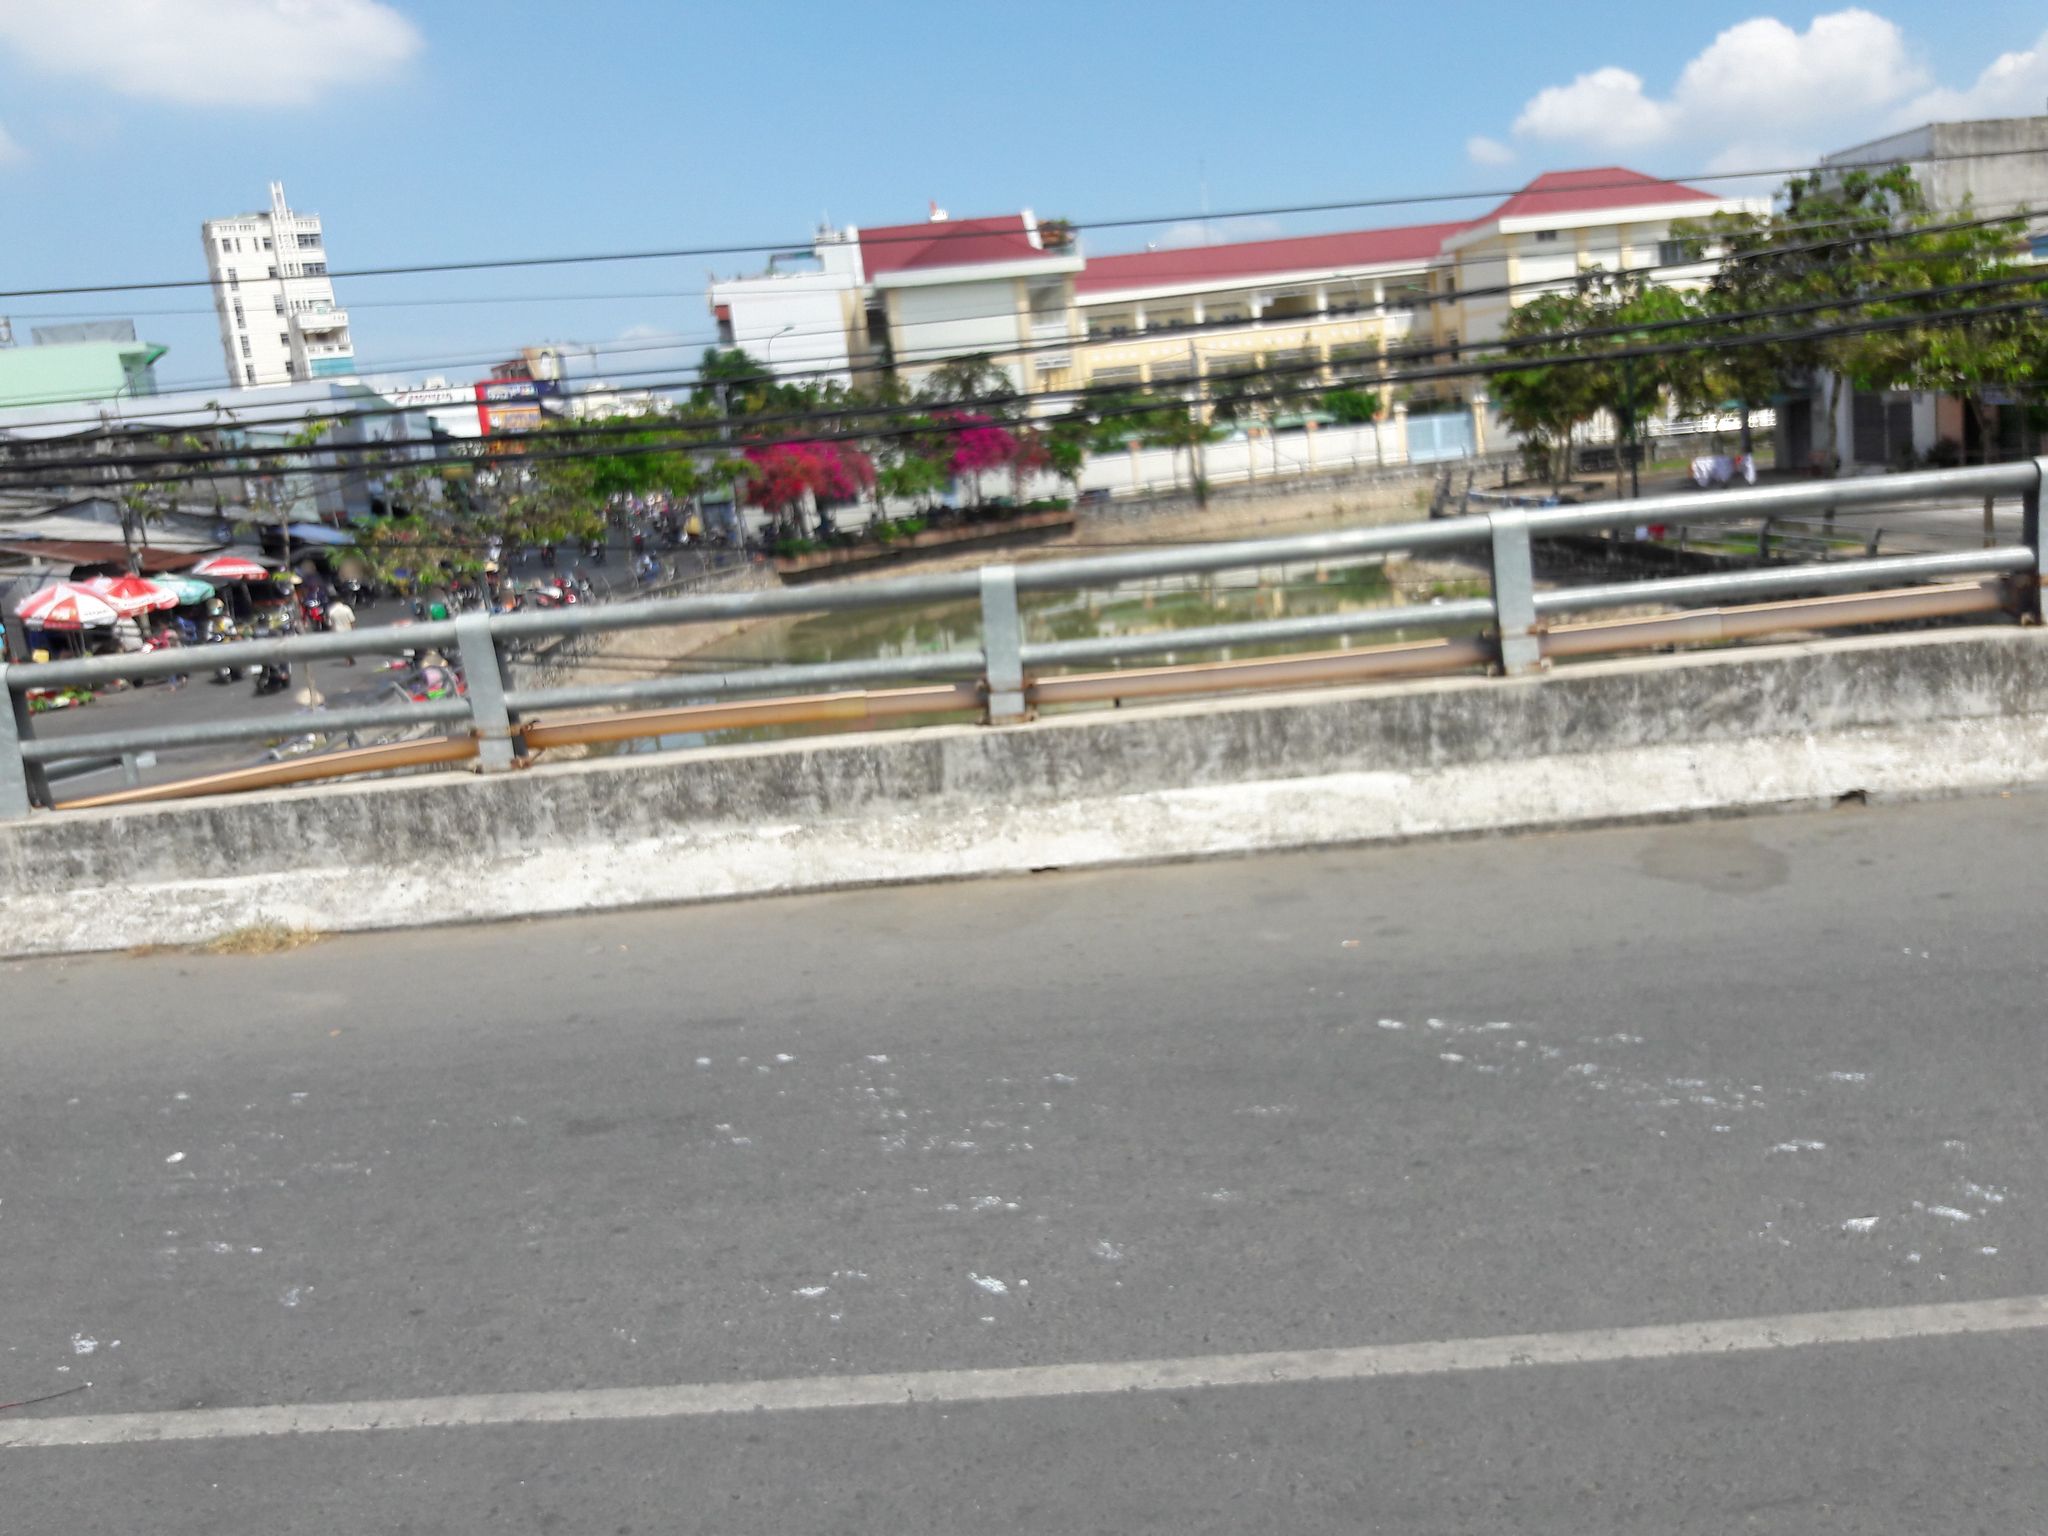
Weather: snowy
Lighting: day
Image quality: good
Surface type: walking surface
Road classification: residential, tertiary
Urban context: urban centre
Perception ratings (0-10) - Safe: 0.99, Lively: 3.26, Beautiful: 2.81, Boring: 4.78, Depressing: 7.08, Wealthy: 3.02